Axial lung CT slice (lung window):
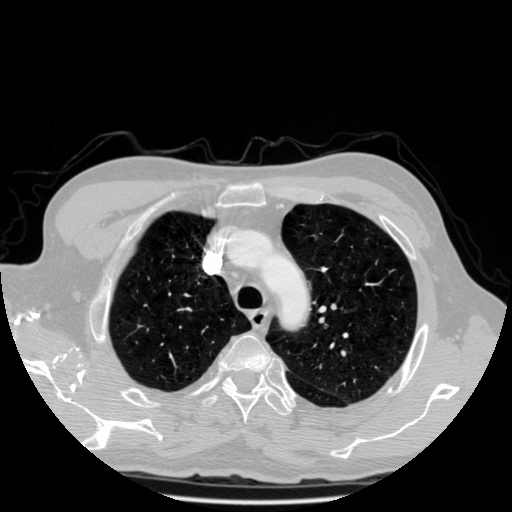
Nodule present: no